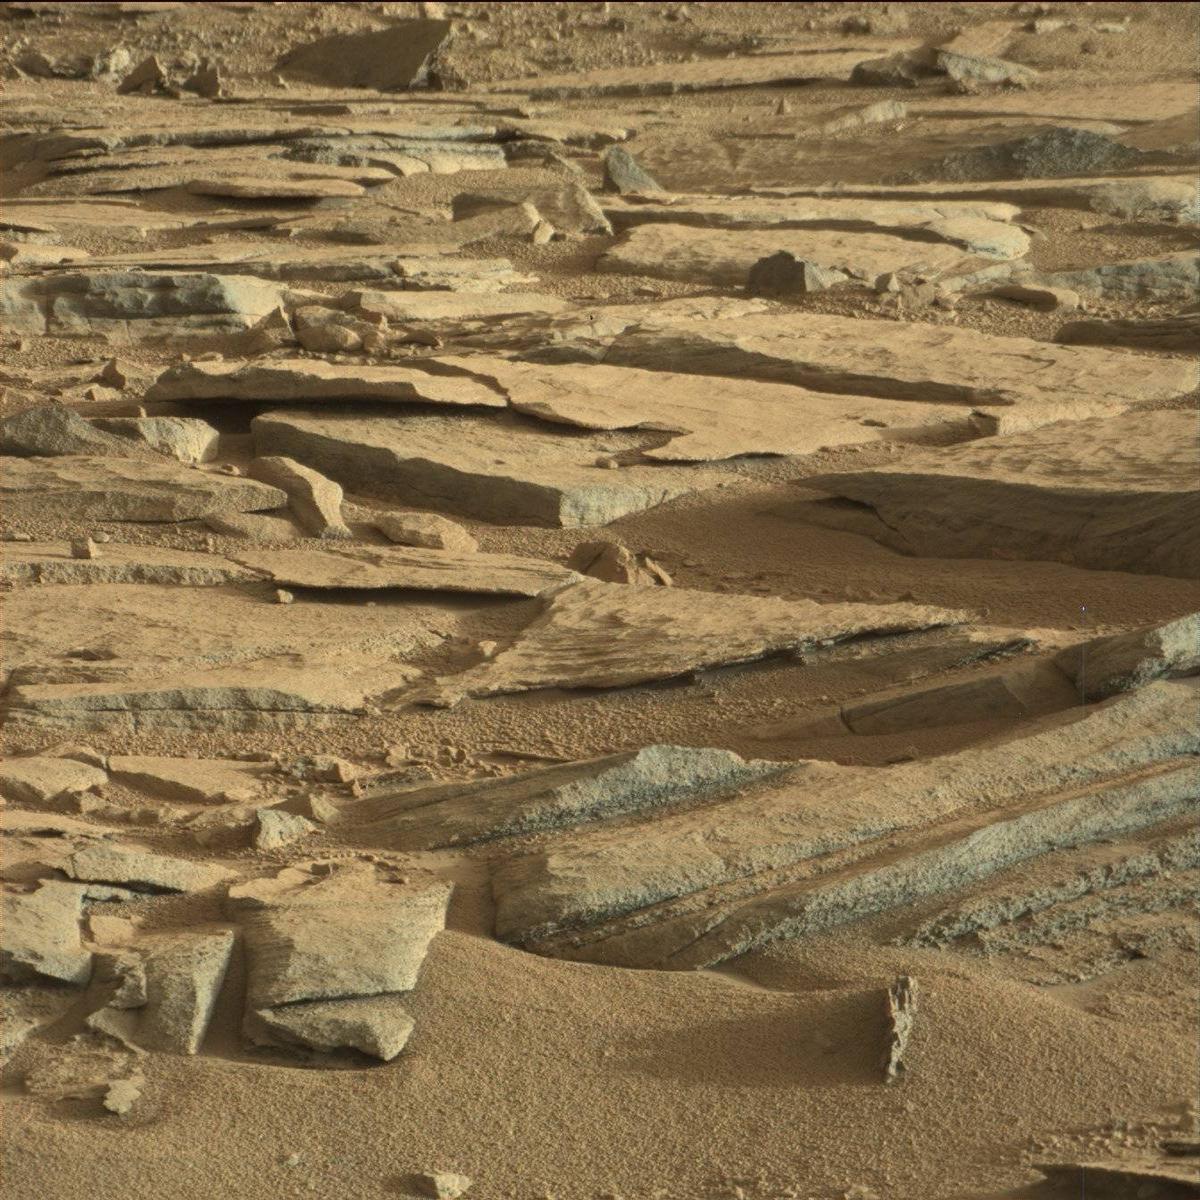
Terrain classes present: Bedrock, Sand / Soil